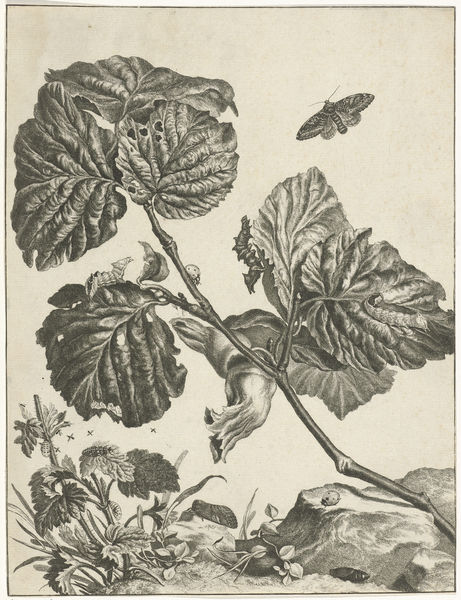
Titel: Planten, rupsen en insecten
Künstler: Jacob l' (II) Admiral
Standort: Amsterdam
Institution: Rijksmuseum
Schlagwörter: blatt, pflanze, raupe, motte, marienkäfer